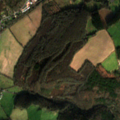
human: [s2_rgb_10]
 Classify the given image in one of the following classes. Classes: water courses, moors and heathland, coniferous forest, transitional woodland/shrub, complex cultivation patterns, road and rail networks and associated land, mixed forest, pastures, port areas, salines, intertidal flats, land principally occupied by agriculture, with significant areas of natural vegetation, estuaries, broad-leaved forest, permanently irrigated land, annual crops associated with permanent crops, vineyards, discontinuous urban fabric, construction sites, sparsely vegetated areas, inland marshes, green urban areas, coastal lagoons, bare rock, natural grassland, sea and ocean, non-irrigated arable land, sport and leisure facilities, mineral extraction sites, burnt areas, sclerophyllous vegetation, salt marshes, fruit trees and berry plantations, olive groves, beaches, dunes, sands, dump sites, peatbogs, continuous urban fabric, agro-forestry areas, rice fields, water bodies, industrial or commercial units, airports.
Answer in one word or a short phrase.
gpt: discontinuous urban fabric, non-irrigated arable land, pastures, broad-leaved forest, mixed forest, transitional woodland/shrub